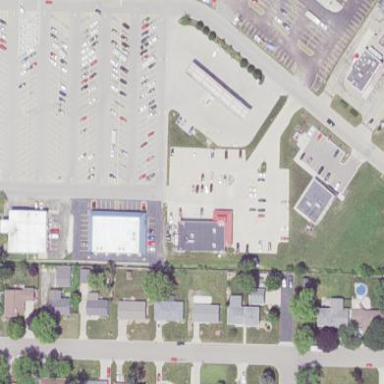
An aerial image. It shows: Concrete parking area.